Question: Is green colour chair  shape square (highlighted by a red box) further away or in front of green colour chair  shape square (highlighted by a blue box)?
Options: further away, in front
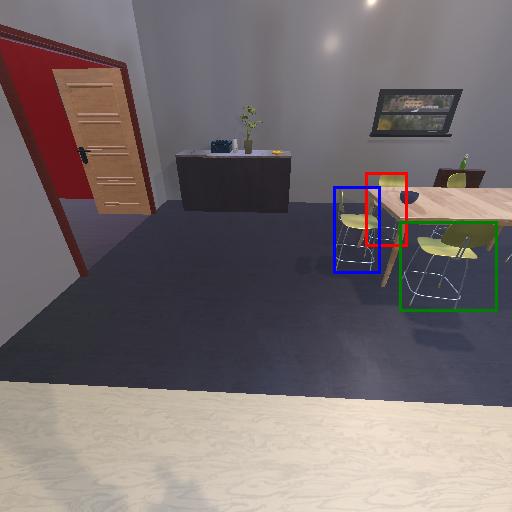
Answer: further away